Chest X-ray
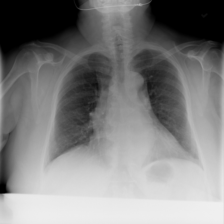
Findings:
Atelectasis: negative
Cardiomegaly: negative
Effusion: negative
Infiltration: negative
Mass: negative
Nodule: negative
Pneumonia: negative
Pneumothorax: negative
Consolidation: negative
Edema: negative
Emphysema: negative
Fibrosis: negative
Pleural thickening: negative
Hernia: negative